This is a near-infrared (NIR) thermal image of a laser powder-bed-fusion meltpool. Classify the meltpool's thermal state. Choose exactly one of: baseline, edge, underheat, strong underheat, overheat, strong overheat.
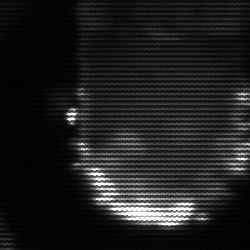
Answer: baseline